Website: lowes
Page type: payment
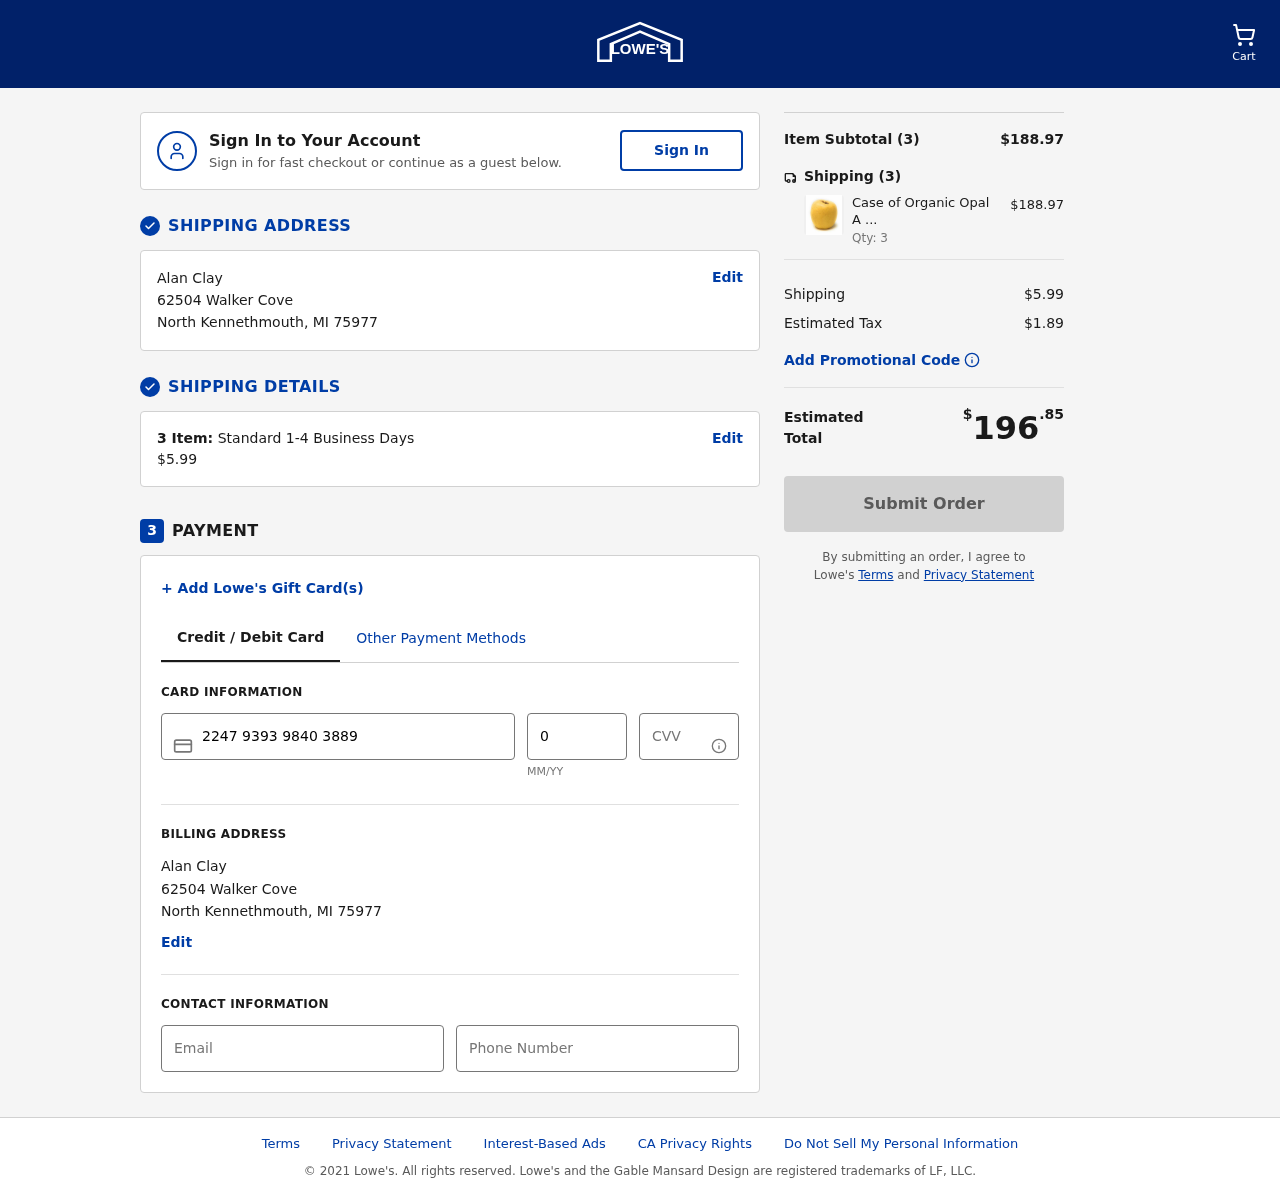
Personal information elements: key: PII_CARD_CVV
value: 694
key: PII_CARD_EXPIRY
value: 07/30
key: PII_CARD_NUMBER
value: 2247 9393 9840 3889
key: PII_CITY
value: North Kennethmouth
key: PII_EMAIL
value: alan_clay@gmail.com
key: PII_FULLNAME
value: Alan Clay
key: PII_PHONE
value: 3409639494
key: PII_POSTCODE
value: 75977
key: PII_STATE_ABBR
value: MI
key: PII_STREET
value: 62504 Walker Cove
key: PII_FULLNAME2
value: Alan Clay
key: PII_CITY2
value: North Kennethmouth
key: PII_STATE_ABBR2
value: MI
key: PII_POSTCODE_FULL
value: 75977
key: PII_POSTCODE_NUMERIC
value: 75977
Product elements: key: PRODUCT1_NAME
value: Case of Organic Opal Apples (72-100 ct)
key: PRODUCT1_PRICE
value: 62.99
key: PRODUCT1_QUANTITY
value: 3
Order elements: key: ORDER_NUM_ITEMS
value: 3
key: ORDER_SHIPPING_COST
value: $5.99
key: ORDER_NUM_ITEMS2
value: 3
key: ORDER_SUBTOTAL
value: $188.97
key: ORDER_NUM_ITEMS3
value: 3
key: ORDER_SHIPPING_COST2
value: $5.99
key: ORDER_TAX
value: $1.89
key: ORDER_TOTAL
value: $196.85